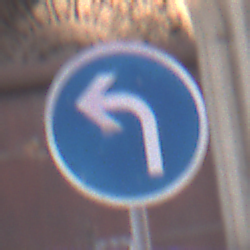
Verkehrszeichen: VorgeschriebeneFahrtrichtungLinks
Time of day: MorningAfternoon
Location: Outdoor (Urban)
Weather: PartlyCloudy
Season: NotSpecified
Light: Natural